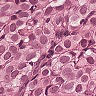
Metastatic tissue present: yes